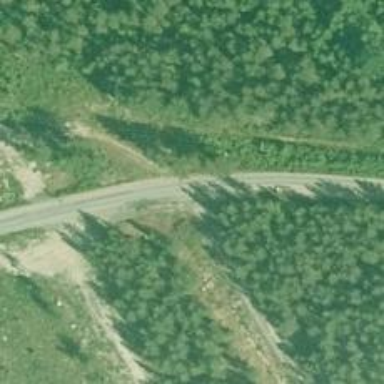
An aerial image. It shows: Track road.